Field crop: maize
Growth stage: 2
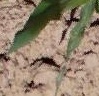
Species: maize